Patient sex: M
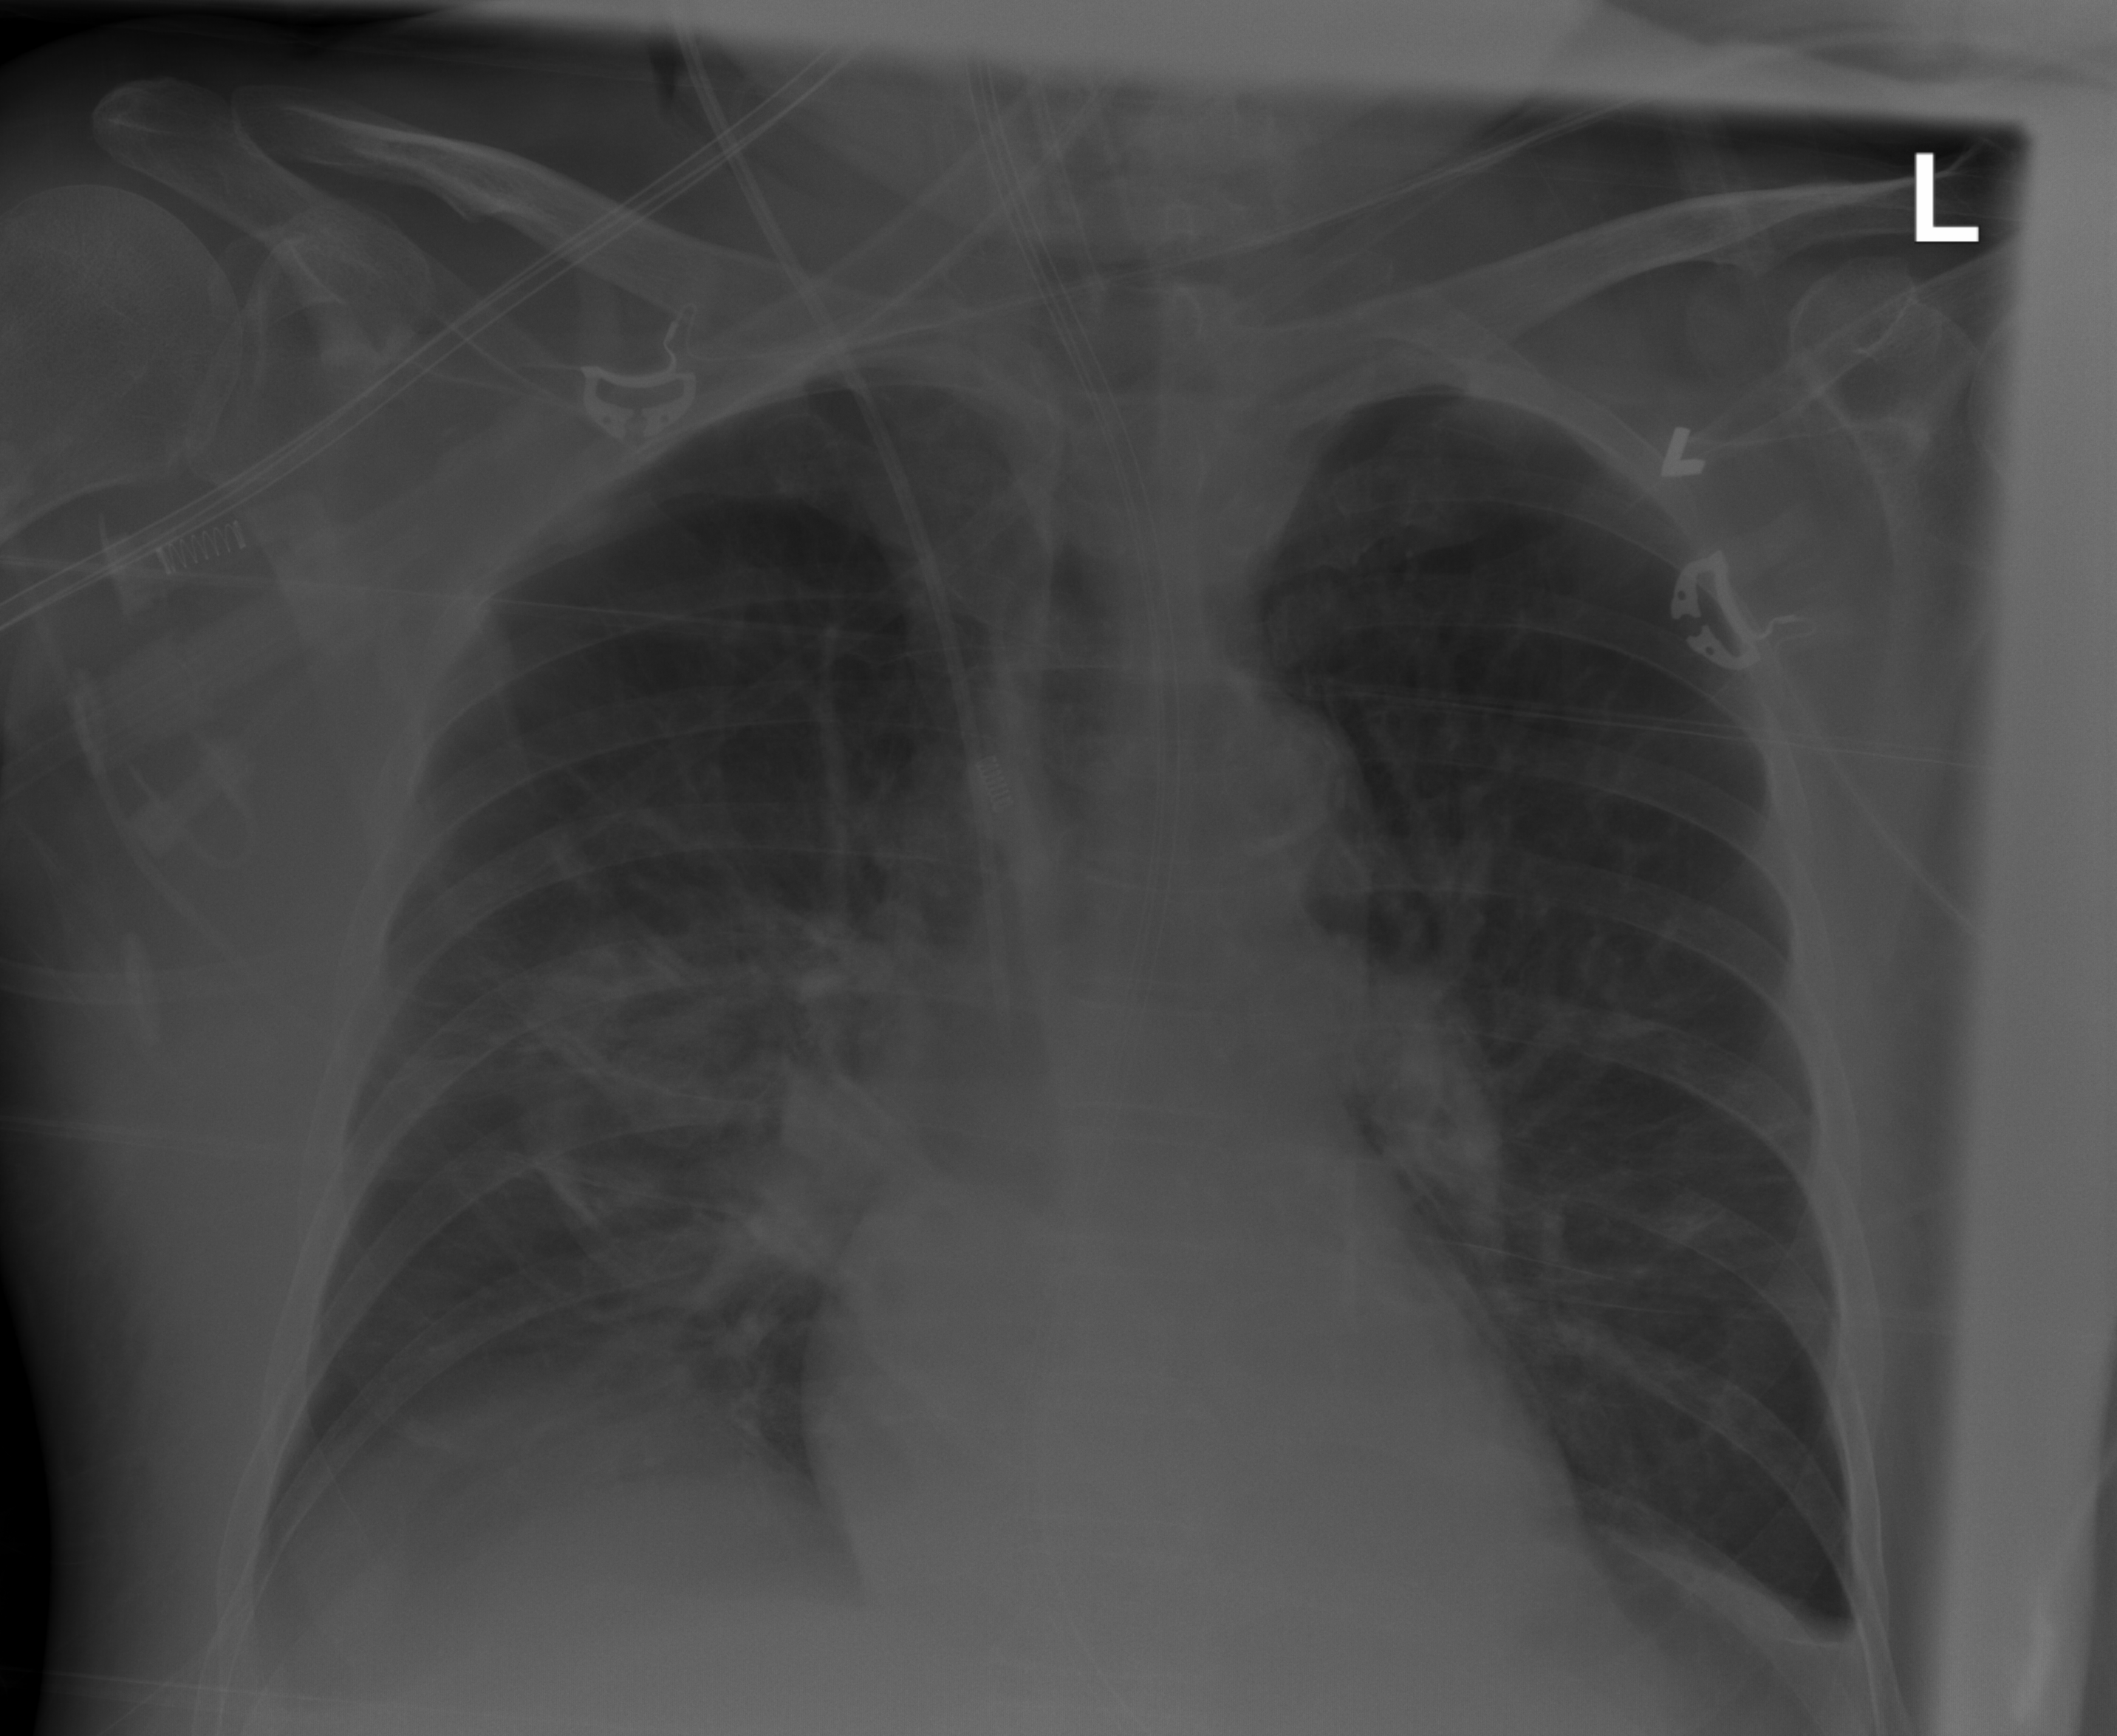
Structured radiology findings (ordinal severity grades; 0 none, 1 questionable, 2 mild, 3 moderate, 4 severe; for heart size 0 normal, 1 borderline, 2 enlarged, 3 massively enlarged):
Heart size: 0
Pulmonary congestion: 0
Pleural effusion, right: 2
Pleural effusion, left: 2
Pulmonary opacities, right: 0
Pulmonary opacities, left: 0
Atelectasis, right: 2
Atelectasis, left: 2